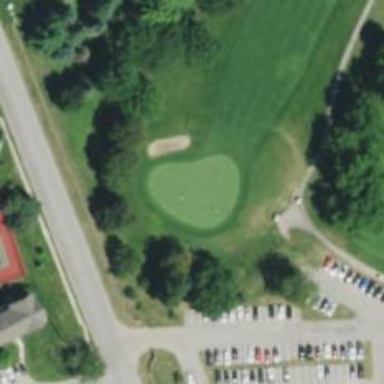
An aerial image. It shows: View of golf hole.